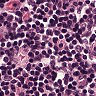
Metastatic tissue present: no